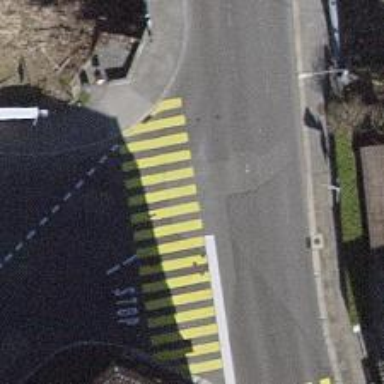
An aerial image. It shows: Pedestrian crossing with zebra markings on the footway.